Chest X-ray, PA view. Patient: 46 years old, sex F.
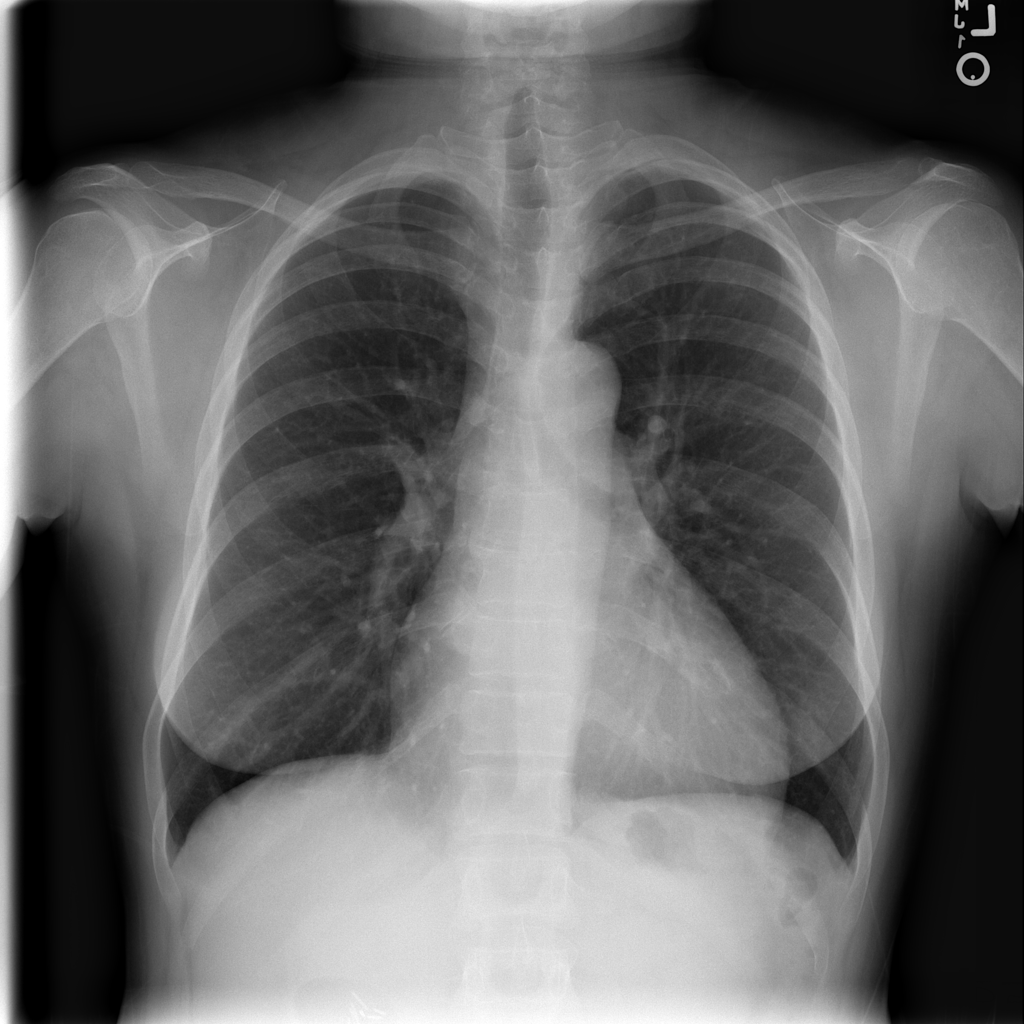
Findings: No Finding